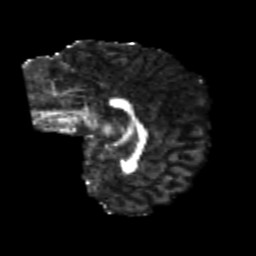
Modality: FA
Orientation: sagittal
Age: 26
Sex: female
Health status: healthy
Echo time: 0.074 s